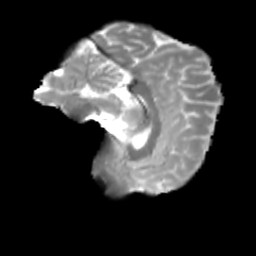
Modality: T2w
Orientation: sagittal
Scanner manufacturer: siemens
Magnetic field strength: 3 T
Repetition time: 4 s
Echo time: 0.0594 s